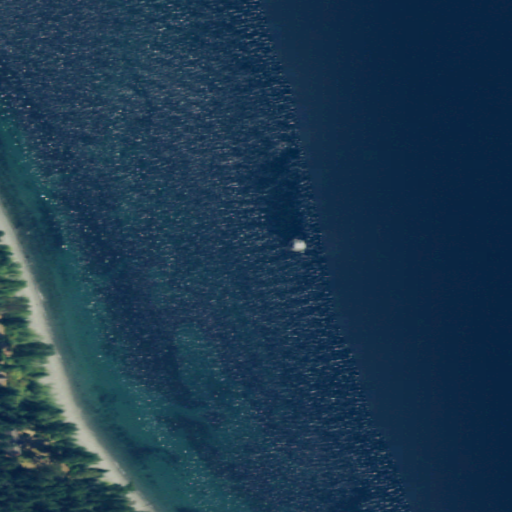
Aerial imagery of mountain in Washington named Craven Rock containing open water, evergreen forest, grassland, and deciduous forest